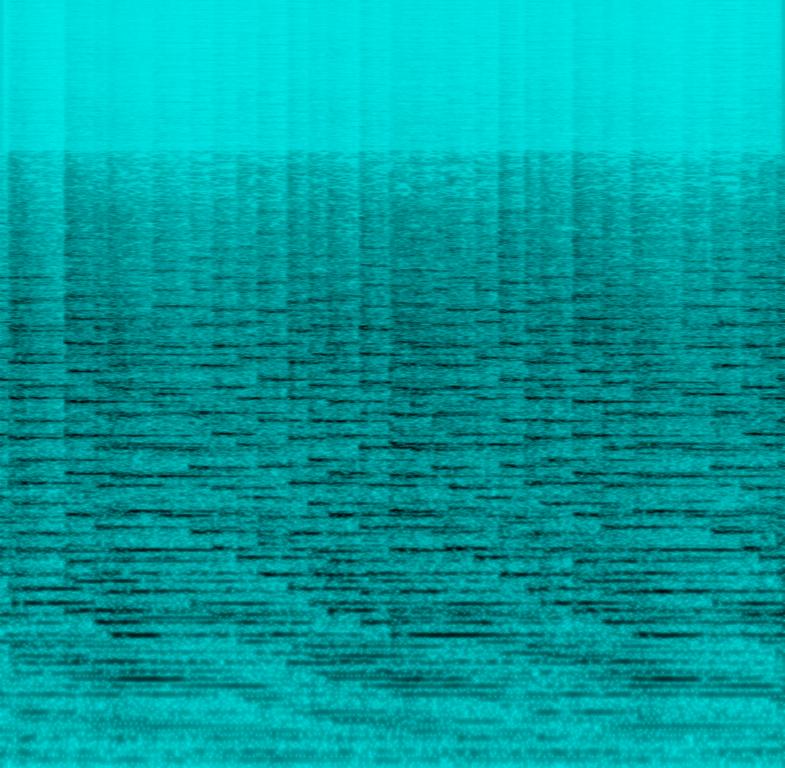
The low quality recording features a melodic church bells impact. The recording is mono and noisy.